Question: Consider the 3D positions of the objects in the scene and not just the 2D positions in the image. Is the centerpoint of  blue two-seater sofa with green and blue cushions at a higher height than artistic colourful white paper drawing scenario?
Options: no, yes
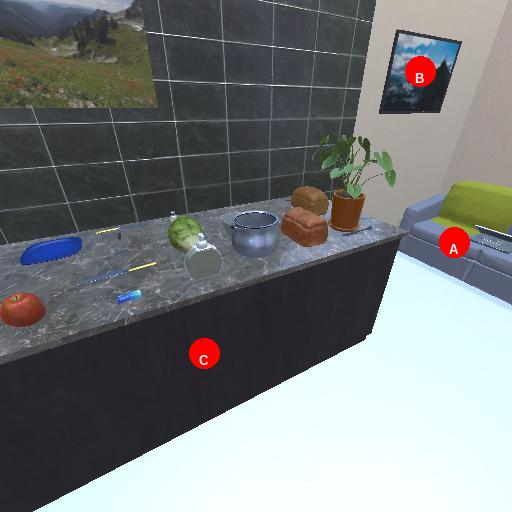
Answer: no